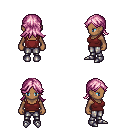
a pixel art fantasy rpg character, female body template, human, dark skin, maroon pirate shirt, metal pants, pink loose hair, metal boots, four views (front, back, left, right), 2x2 character sprite sheet, small pixel art, hard edges, no anti-aliasing